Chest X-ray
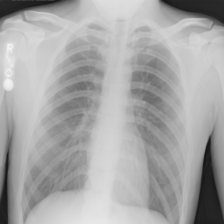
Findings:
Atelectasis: negative
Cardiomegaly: negative
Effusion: negative
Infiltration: negative
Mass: negative
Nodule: negative
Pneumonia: negative
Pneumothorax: negative
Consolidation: negative
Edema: negative
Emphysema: negative
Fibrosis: negative
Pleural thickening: negative
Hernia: negative